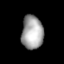
Tissue: lung
Cell type: Epithelial cells
Senescence score: 0.1617
Nuclear area (px): 712
Mean DAPI intensity: 162.892